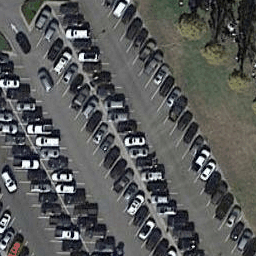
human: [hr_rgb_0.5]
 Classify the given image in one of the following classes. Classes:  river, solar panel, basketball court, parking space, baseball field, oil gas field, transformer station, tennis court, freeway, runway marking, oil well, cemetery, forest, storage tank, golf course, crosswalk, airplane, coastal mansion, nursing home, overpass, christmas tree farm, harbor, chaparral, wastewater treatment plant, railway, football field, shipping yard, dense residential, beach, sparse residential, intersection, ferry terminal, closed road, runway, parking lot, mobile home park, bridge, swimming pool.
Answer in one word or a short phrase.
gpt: parking lot